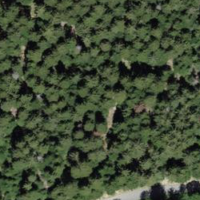
EUNIS habitat code: 43
Species observed at this site:
Petasites albus